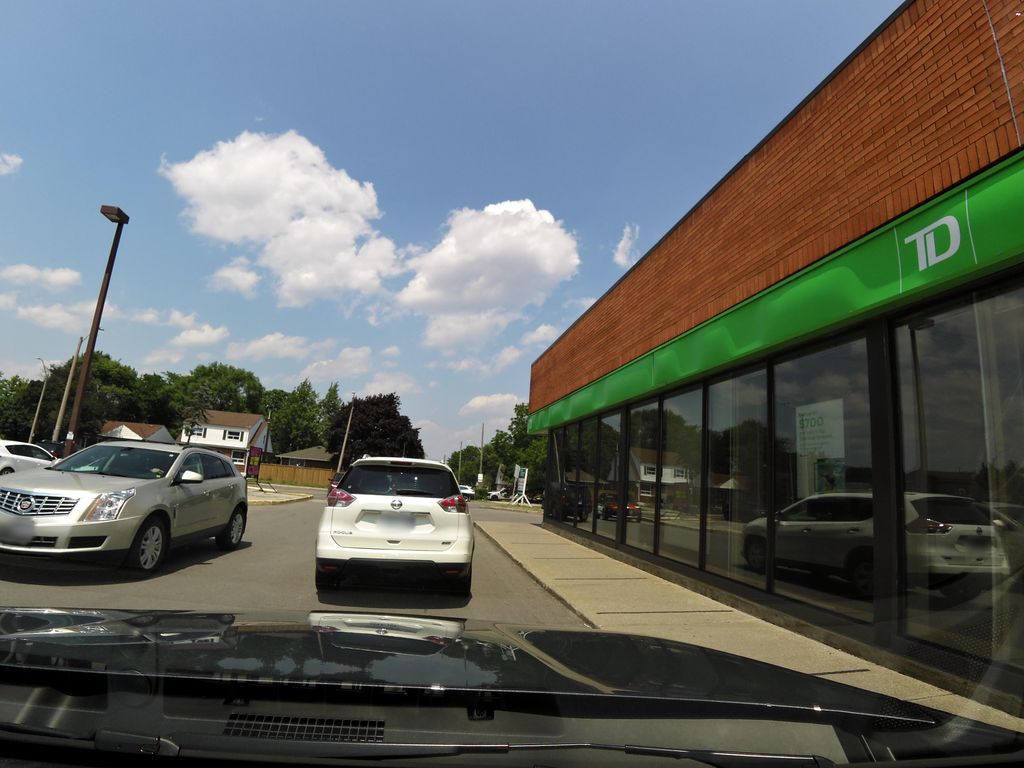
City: hamilton